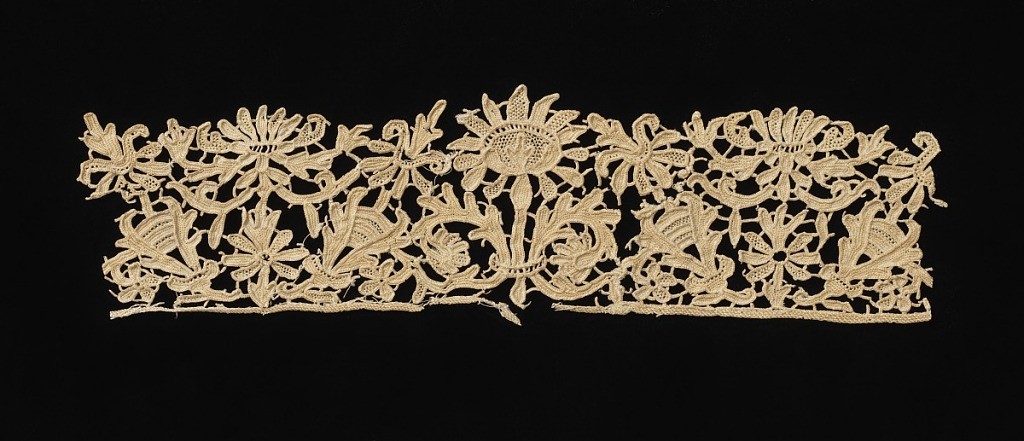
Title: Fragment
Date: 17th century
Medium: linen Technique: punto in aria needle lace
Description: Band fragment with symmetrical flowers and scrolling leaves.